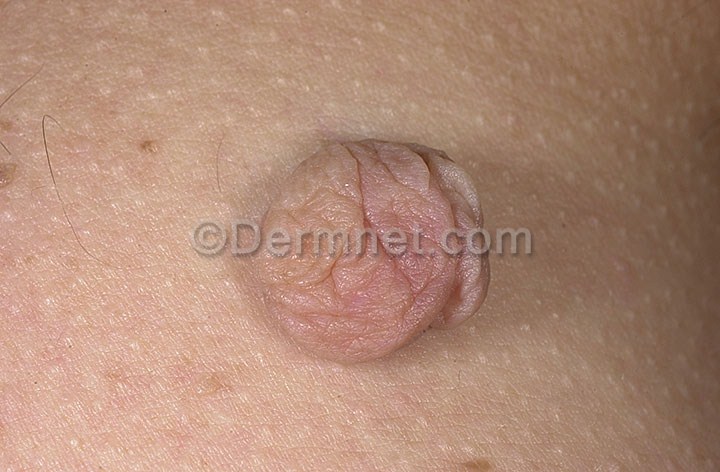
Disease: Melanoma Skin Cancer Nevi and Moles